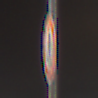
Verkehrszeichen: VerbotFussgaenger
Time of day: Night
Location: Outdoor (Urban)
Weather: PartlyCloudy
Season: NotSpecified
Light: Artificial